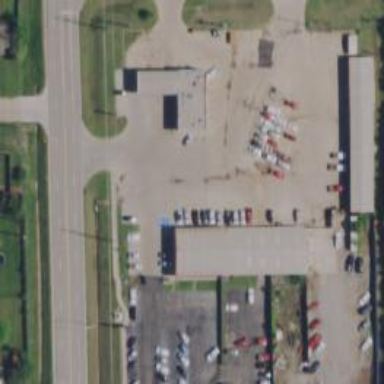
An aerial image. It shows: Retail area.